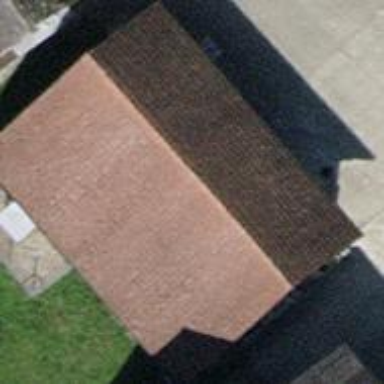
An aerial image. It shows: Farm auxiliary building with gabled roof.